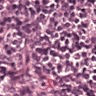
Metastatic tissue present: no